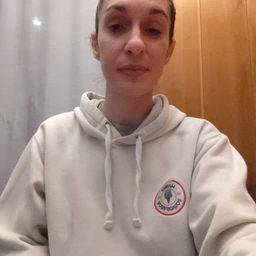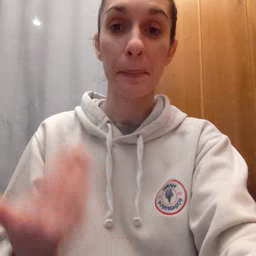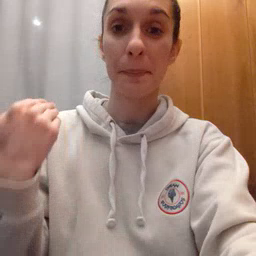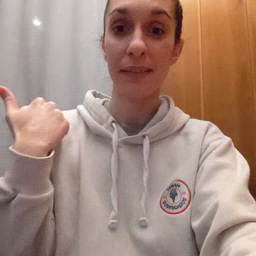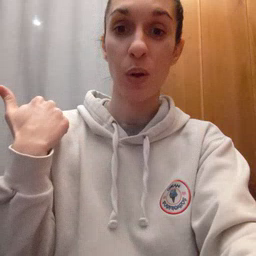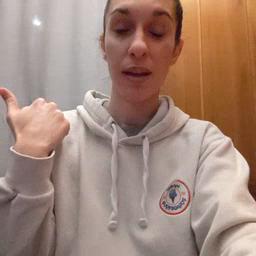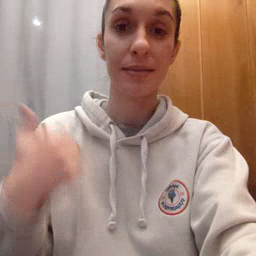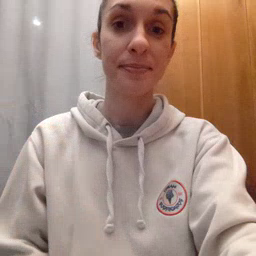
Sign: before